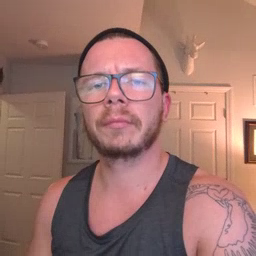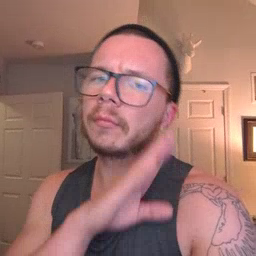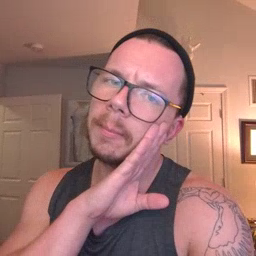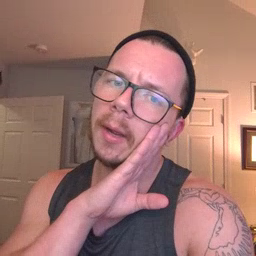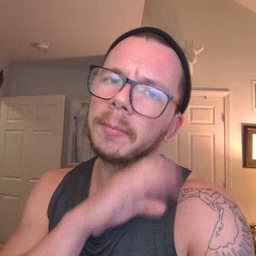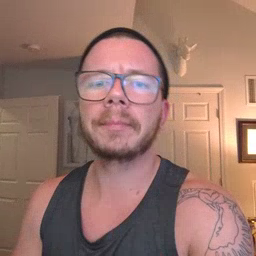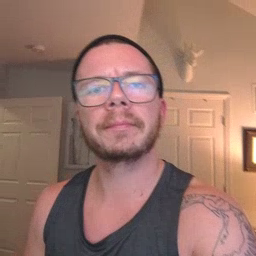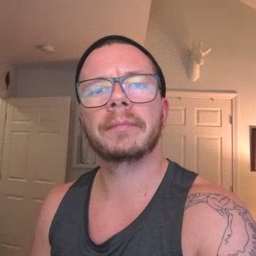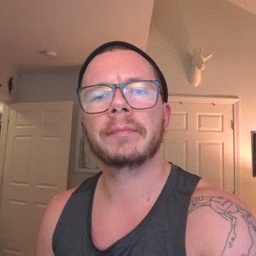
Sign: bed